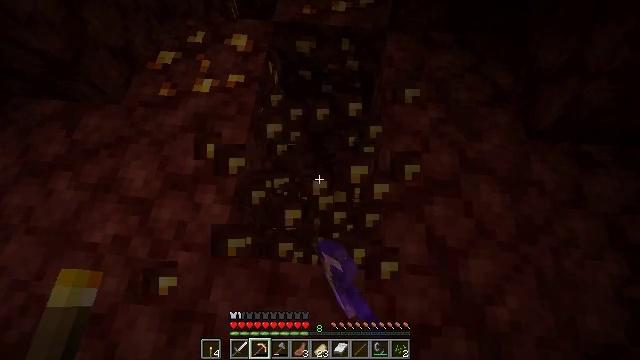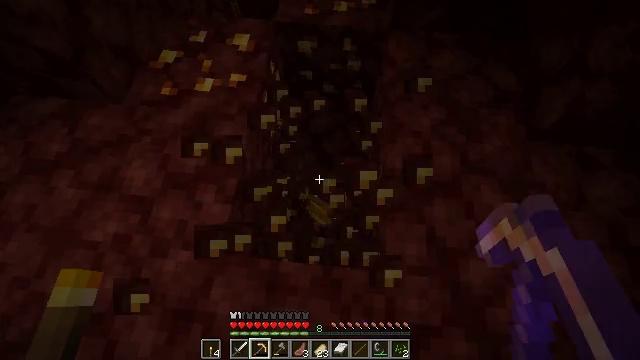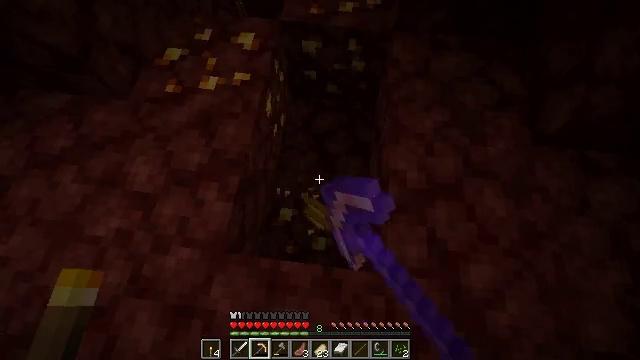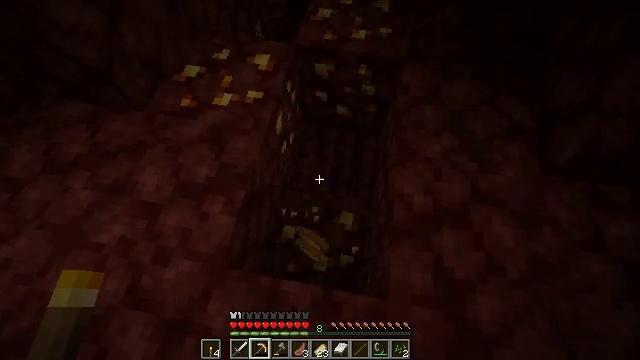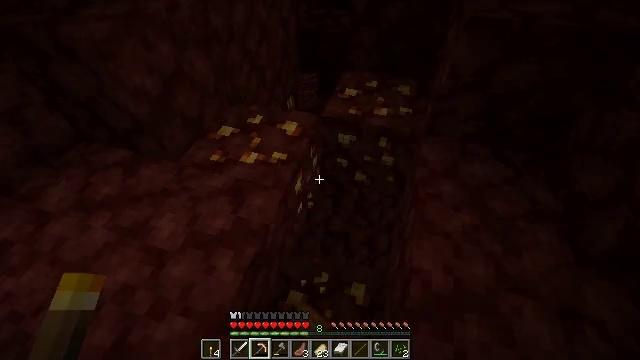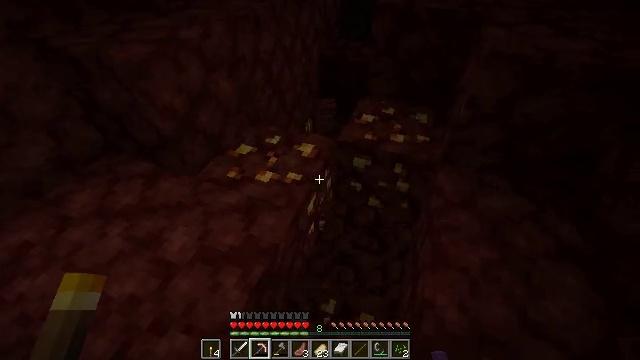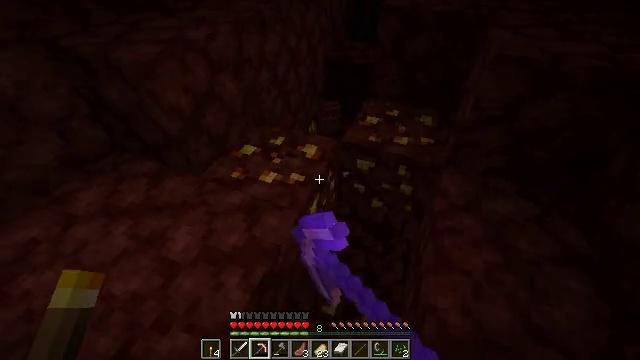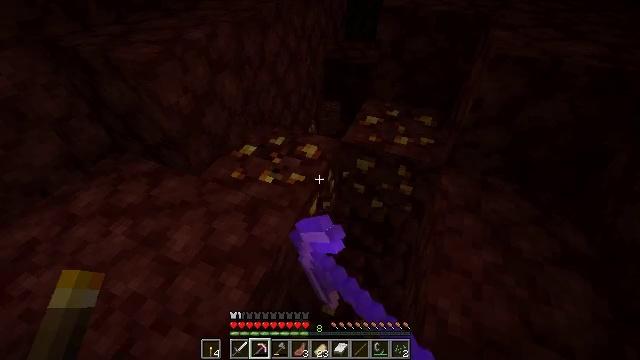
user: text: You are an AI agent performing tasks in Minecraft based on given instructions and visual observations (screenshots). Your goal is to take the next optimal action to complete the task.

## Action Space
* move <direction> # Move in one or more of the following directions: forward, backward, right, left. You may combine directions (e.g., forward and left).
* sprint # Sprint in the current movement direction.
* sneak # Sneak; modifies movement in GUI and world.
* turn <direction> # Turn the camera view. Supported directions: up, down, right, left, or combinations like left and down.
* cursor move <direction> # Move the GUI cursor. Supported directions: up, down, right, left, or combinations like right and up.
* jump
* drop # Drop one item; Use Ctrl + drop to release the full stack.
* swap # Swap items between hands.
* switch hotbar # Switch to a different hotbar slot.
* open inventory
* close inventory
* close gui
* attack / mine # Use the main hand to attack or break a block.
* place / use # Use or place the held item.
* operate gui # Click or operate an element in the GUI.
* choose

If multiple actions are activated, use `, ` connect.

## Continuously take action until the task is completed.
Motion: motion action
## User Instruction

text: Attack the netherrack to gather it.
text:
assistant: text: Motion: attack / mine
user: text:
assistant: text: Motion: turn left, attack / mine
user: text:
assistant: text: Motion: turn left and up, attack / mine
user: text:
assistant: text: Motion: turn left and up, attack / mine
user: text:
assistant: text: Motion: turn left and up, attack / mine
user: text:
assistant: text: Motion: turn left, attack / mine
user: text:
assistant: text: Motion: attack / mine
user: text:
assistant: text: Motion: attack / mine